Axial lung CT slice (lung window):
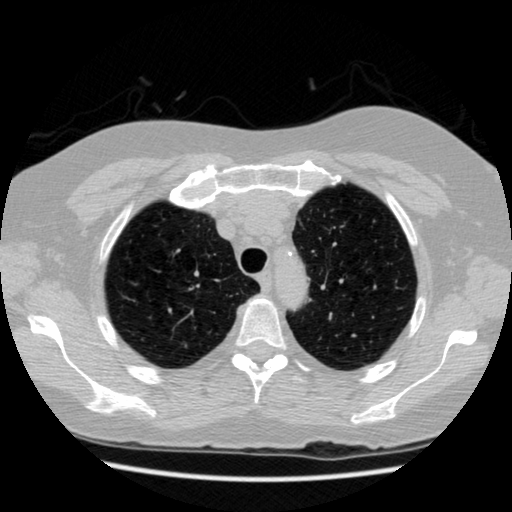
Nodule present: no